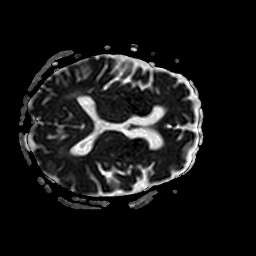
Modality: ADC
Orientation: axial
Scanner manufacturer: philips
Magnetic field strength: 3 T
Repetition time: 3.794 s
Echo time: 0.06119 s